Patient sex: M
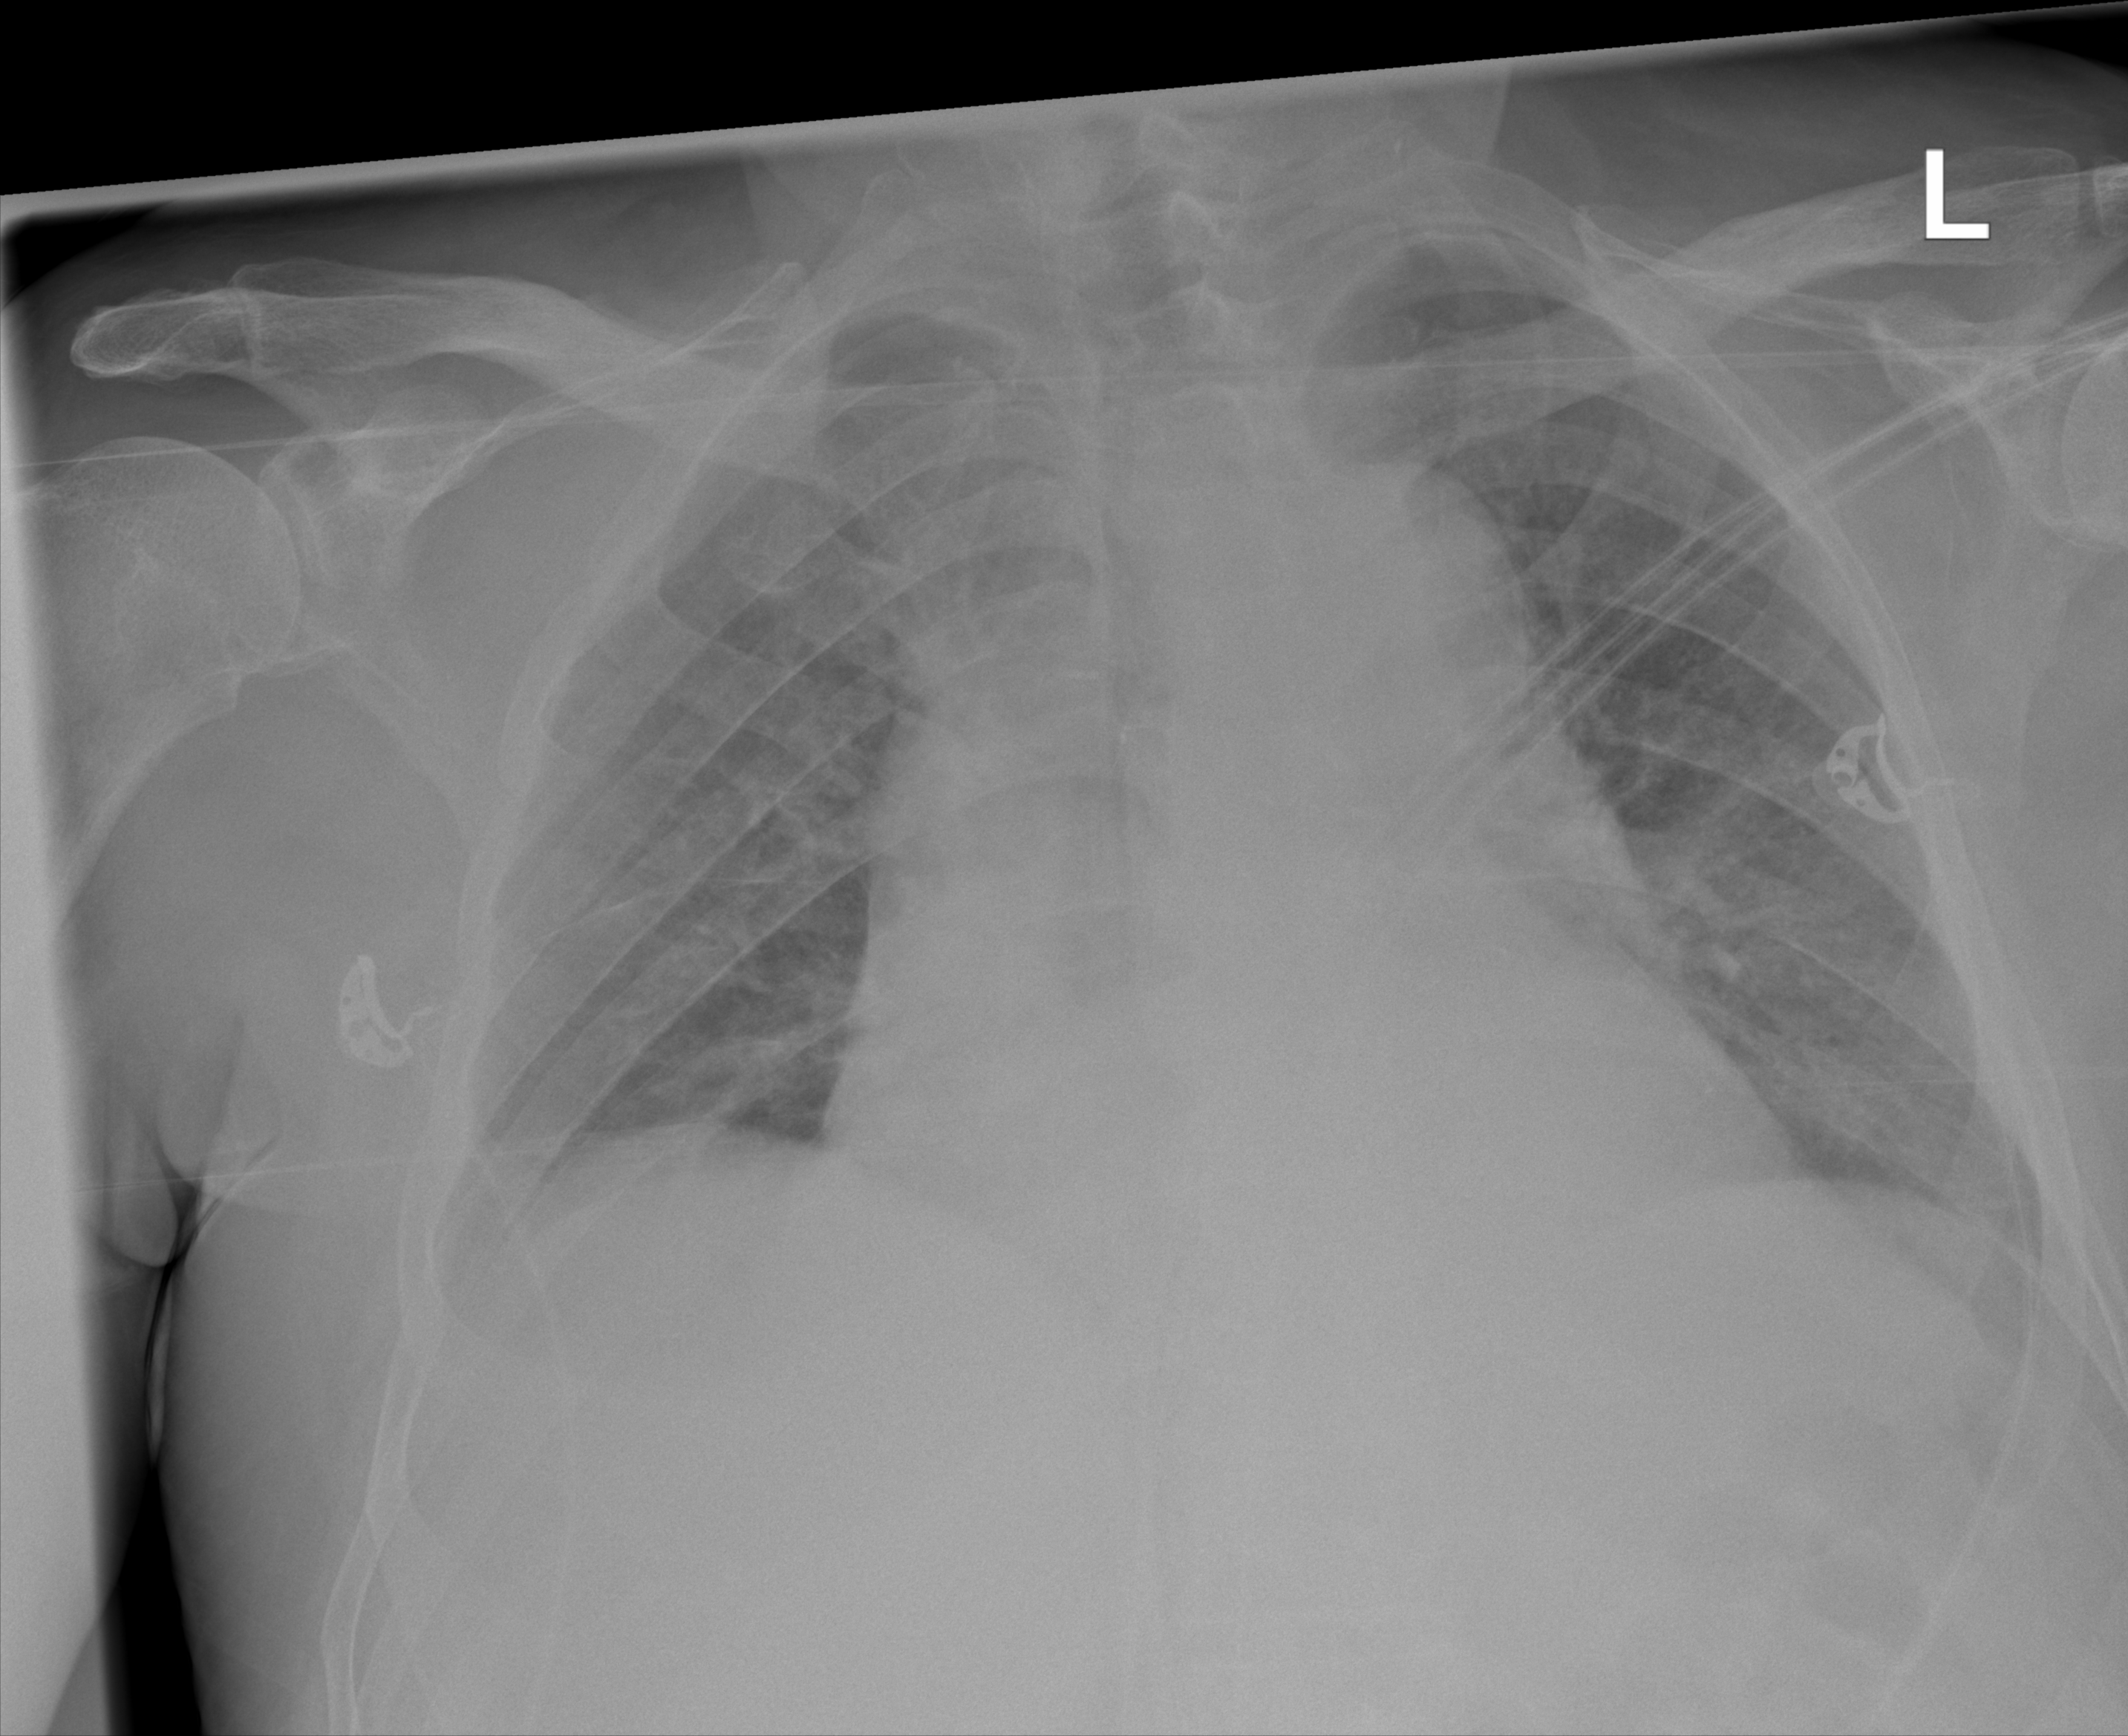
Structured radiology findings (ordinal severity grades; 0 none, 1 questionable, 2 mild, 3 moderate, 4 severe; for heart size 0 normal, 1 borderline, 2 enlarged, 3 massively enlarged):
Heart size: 2
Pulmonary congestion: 2
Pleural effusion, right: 0
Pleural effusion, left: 0
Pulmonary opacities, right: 0
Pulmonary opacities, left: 0
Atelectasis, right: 2
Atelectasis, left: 2